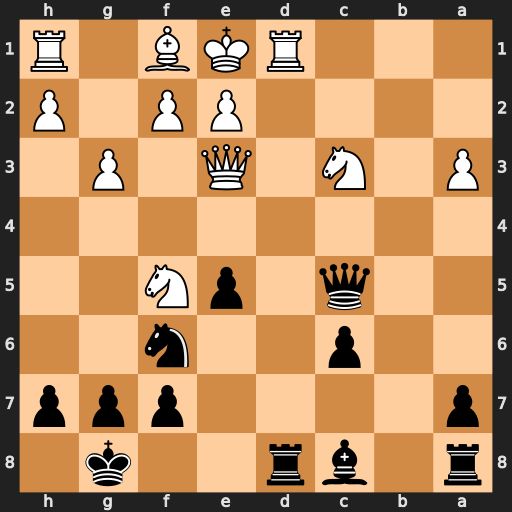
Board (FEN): r1br2k1/p4ppp/2p2n2/2q1pN2/8/P1N1Q1P1/4PP1P/3RKB1R
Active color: b
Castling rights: K
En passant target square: -
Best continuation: Rxd1+ Nxd1 Qa5+ Qc3 Qxc3+ Nxc3 Bxf5